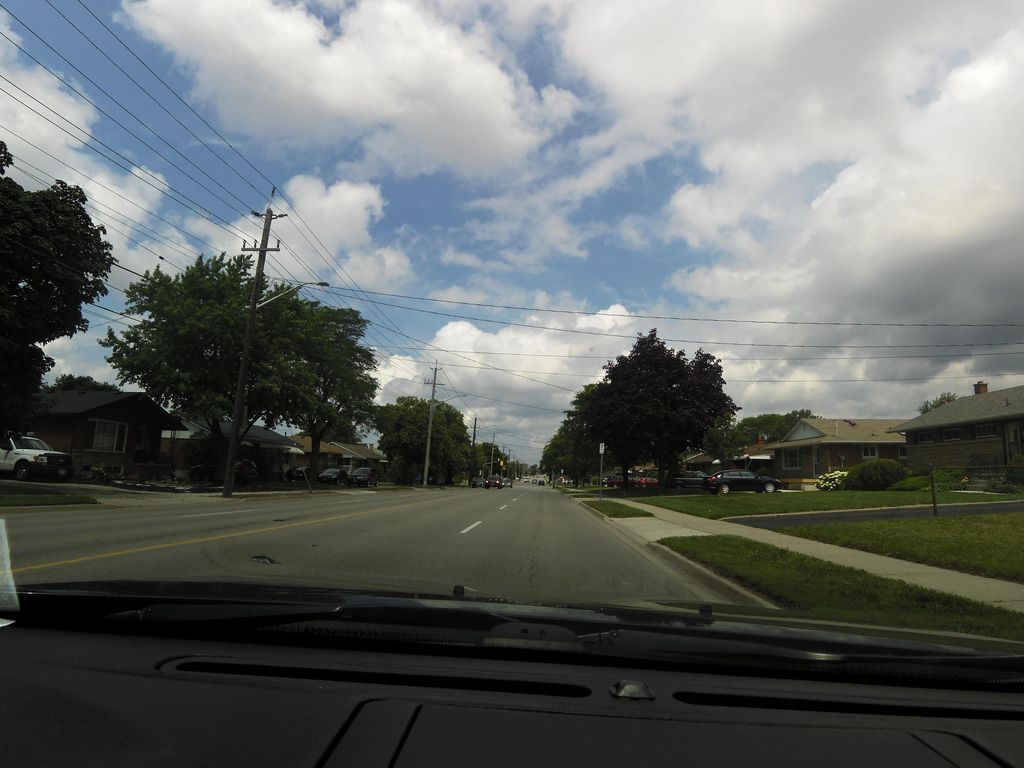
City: hamilton